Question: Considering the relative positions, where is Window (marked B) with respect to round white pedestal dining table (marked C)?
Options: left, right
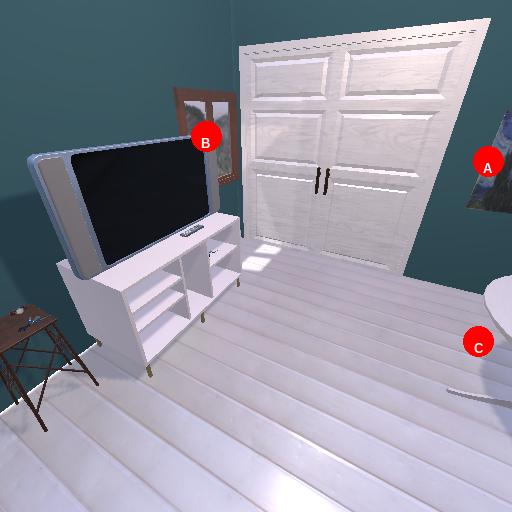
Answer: left